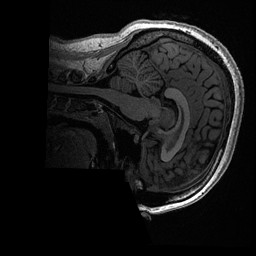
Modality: T1w
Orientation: sagittal
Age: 18
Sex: female
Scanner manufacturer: ge
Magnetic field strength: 3 T
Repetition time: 0.006952 s
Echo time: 0.00292 s